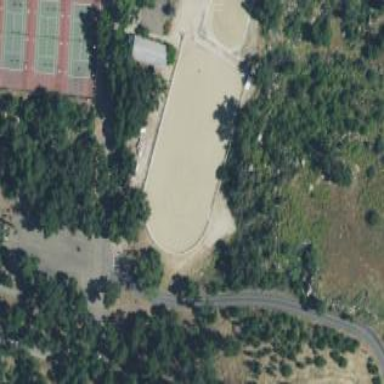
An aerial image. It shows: Equestrian pitch used for leisure and sports activities.